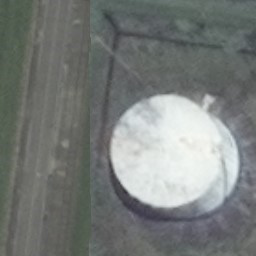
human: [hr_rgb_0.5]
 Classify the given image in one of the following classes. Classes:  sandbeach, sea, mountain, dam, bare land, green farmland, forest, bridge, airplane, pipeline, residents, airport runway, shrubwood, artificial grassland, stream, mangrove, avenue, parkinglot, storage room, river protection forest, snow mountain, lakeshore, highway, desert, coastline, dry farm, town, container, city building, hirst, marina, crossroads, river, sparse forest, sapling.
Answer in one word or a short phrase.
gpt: storage room